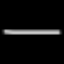
Label: line